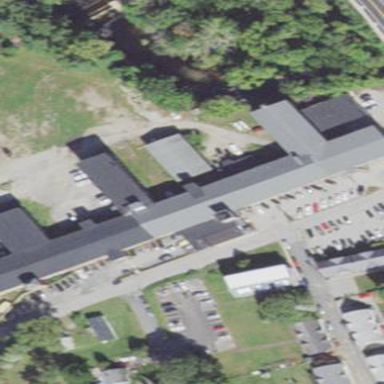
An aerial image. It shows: Industrial building with historic significance.